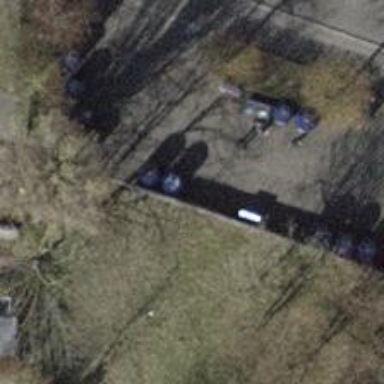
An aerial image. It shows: Recycling container for recycling.